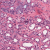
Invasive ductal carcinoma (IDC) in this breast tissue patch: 0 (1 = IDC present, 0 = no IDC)